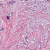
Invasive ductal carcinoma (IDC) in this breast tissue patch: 1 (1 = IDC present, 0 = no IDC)